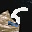
Label: 5